Question: I'm writing a code to edit names in account information and button works fine but i want edit button as an icon (pencil). Icon does not support ngIf, is there any alternative? (Angular 5/6) My code is as follows:
'''
<div>
<mat-form-field class="example-full-width" *ngIf="edit">
<input matInput placeholder="Enter name . [(ngModel)]="name">
</mat-form-field>
<span *ngIf="!edit">Name : {{name}}</span>
</div>
<div class="example-button-row">
<button mat-raised-button color="primary" *ngIf="!edit"
(click)="onEdit()">Edit</button>
<button *ngIf="edit" mat-raised-button color="primary"
(click)="onEdit()">Submit</button>
</div>
'''
Code Output:

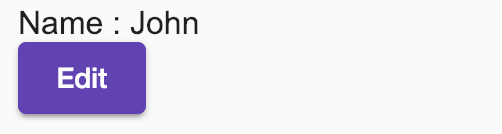
Answer: :) adding it to the answer to make it count! Just put an icon inside the button tag like this:
'''
<button
mat-raised-button
color="primary"
(click)="onEdit()">
<span *ngIf="!edit">Edit</span>
<span *ngIf="edit" > Put your icon here </span>
</button>
'''